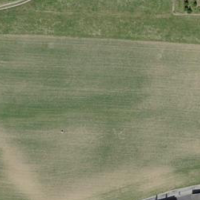
EUNIS habitat code: 55
Species observed at this site:
Medicago sativa
Centaurea cyanus
Papaver rhoeas
Campanula glomerata